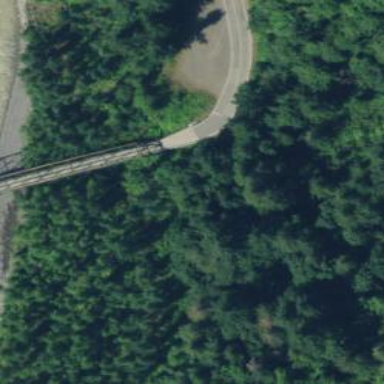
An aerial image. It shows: Tertiary road with bridge.